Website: bh-photo
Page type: address-validator
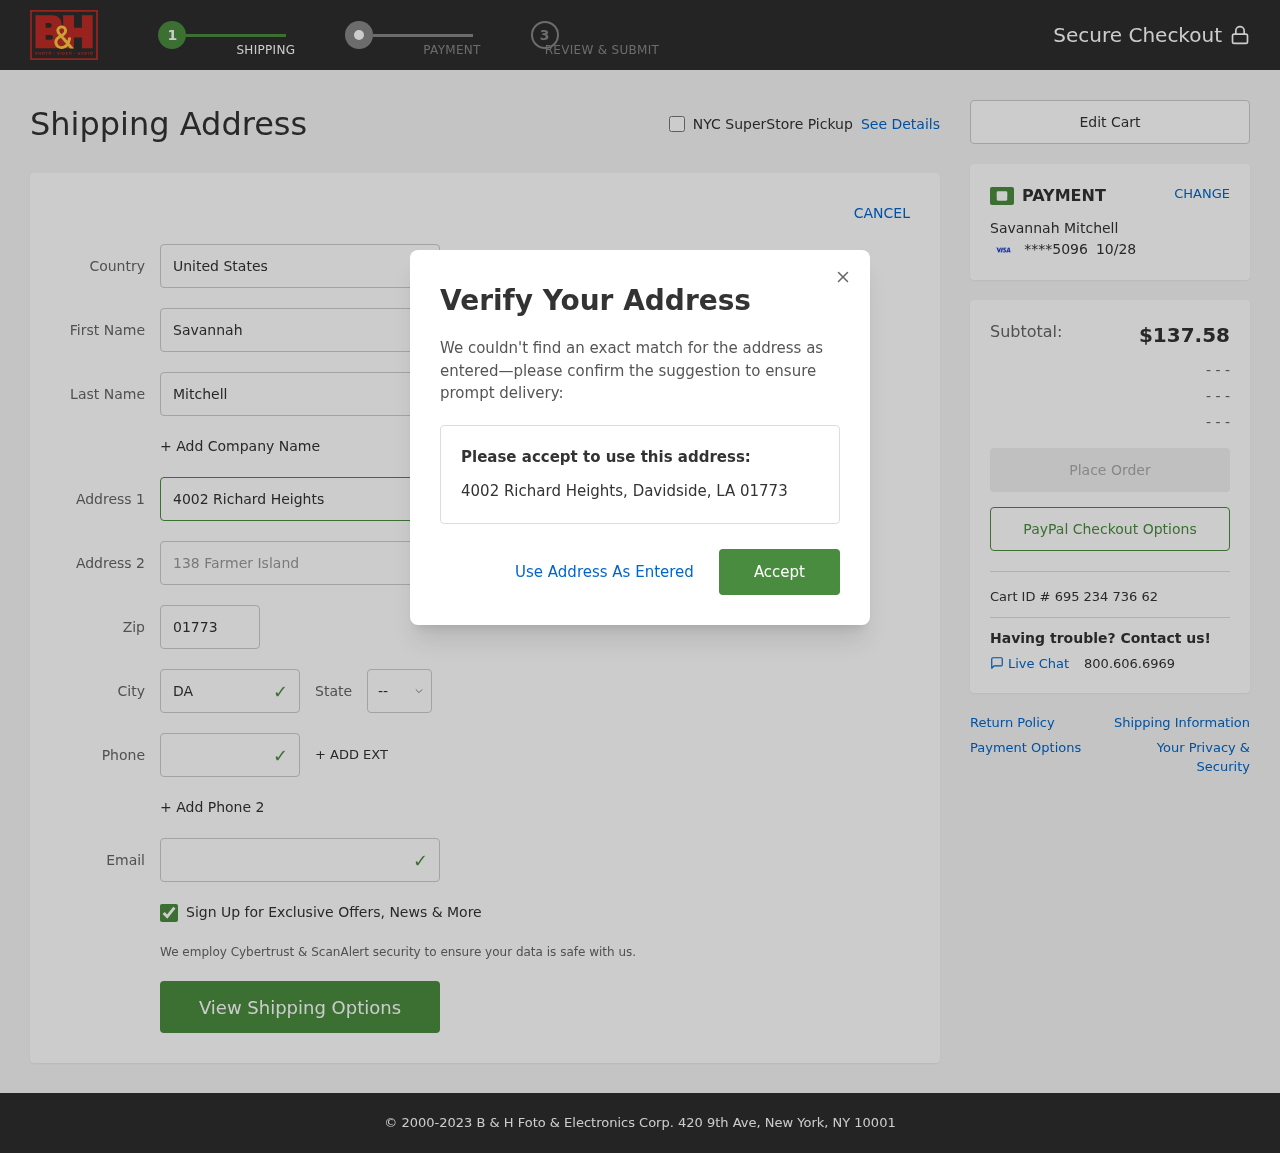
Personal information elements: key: PII_CARD_EXPIRY
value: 10/28
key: PII_CARD_LAST4
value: ****5096
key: PII_CITY
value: Davidside
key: PII_COUNTRY
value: United States
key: PII_EMAIL
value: smitchell@gmail.com
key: PII_FIRSTNAME
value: Savannah
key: PII_FULLNAME
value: Savannah Mitchell
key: PII_LASTNAME
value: Mitchell
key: PII_PHONE
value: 4156588301
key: PII_POSTCODE
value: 01773
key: PII_STATE_ABBR
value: LA
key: PII_STREET
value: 4002 Richard Heights
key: PII_STREET2
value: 138 Farmer Island
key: PII_CITY_STATE_ZIP
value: Davidside, LA 01773
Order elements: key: ORDER_SUBTOTAL
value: $137.58
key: ORDER_ID
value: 695 234 736 62